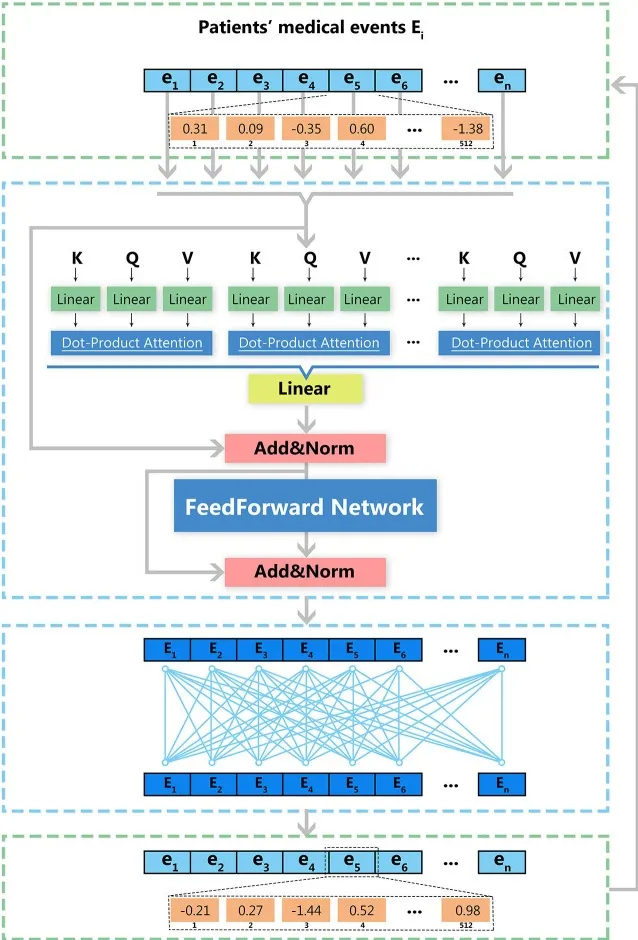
Deep learning architecture of EHR2Vec. EHR2Vec is developed under deep learning framework including two layers of optimizations. The first layer is based on self-attention structure with multi heads to capture the relationship of different medical concepts within each visit event. The second layer is based on co-occurrence of visits to capture the relationships among visits of patients.
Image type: chart (chart)